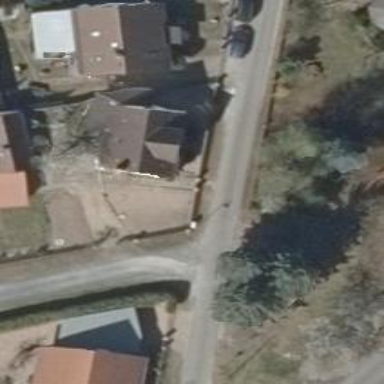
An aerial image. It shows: Smooth asphalt road in residential area.